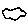
Label: cloud